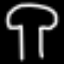
Label: mushroom